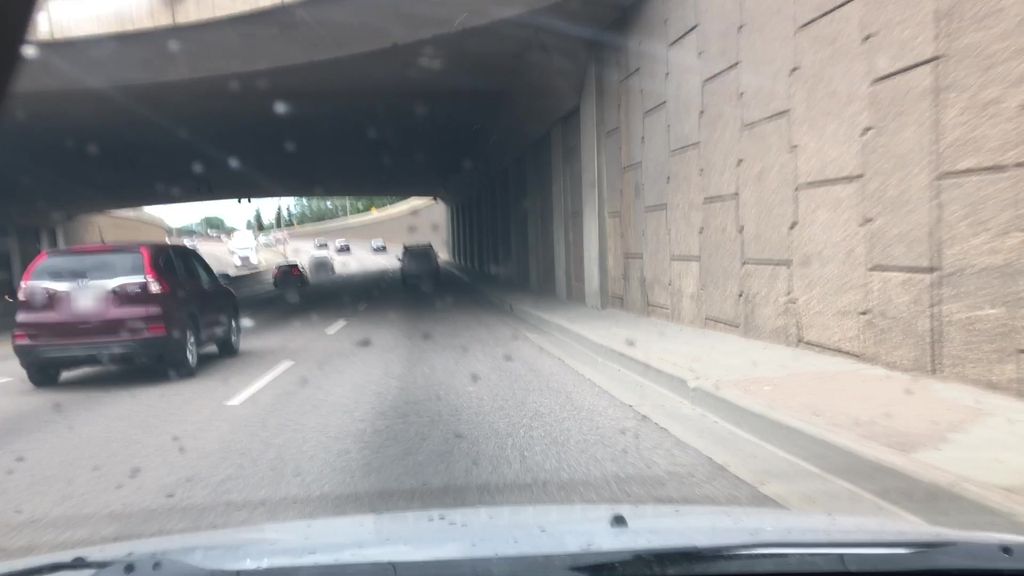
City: edmonton